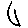
Label: moon